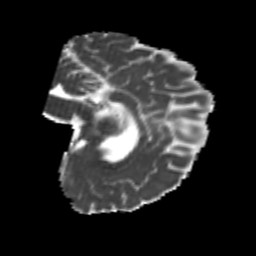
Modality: MD
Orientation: sagittal
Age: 22
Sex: female
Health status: healthy
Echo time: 0.074 s